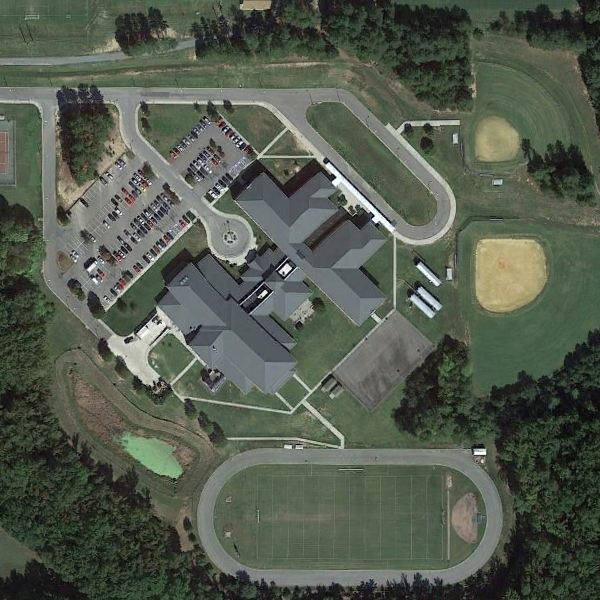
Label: School